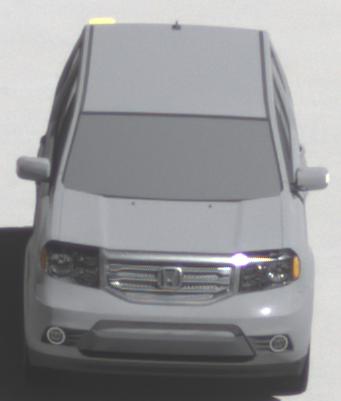
Make: Honda
Model: Pilot
Detailed model: Gen. 2 Facelift
Model produced from: 2012
Model produced until: 2015
Doors: 5
Color: gray
Road condition: dry road
Daytime: midday
Contrast: high contrast